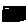
Label: smiley face